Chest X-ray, PA view. Patient: 52 years old, sex M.
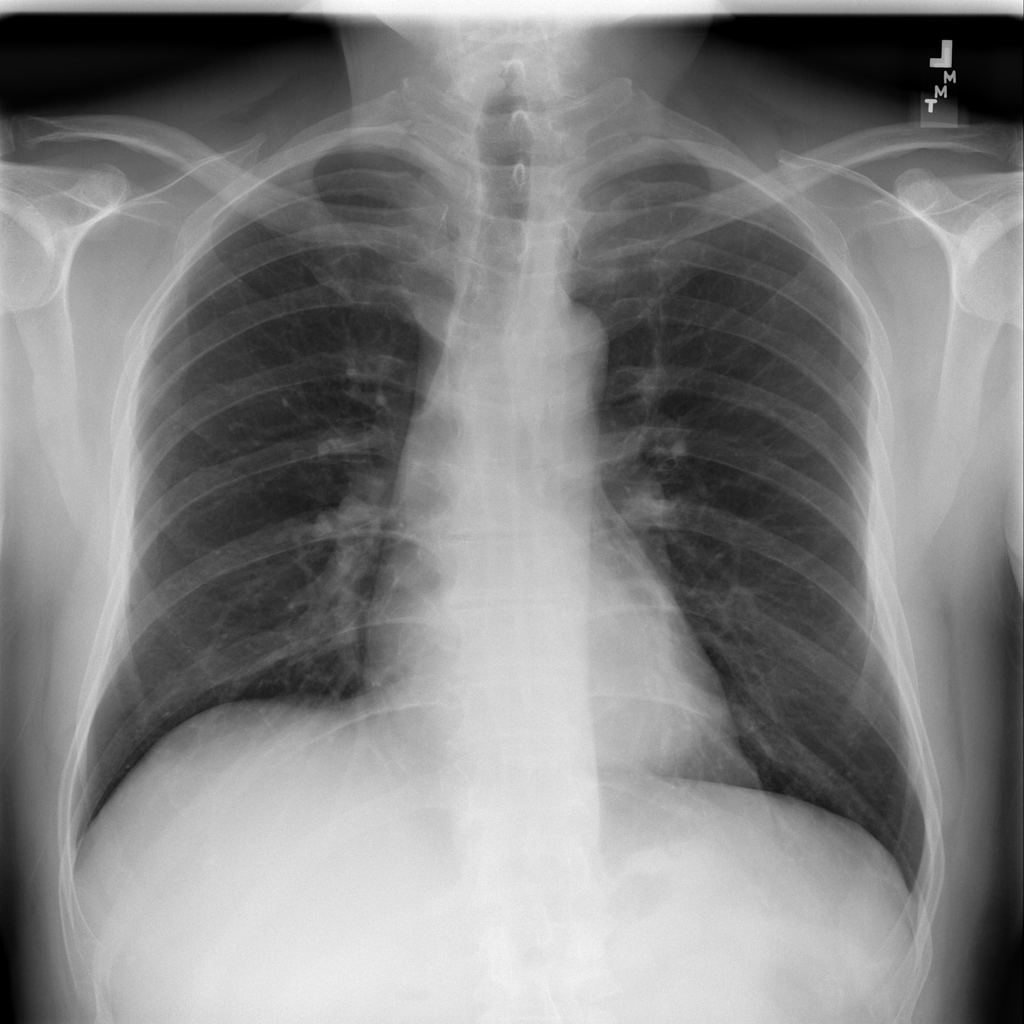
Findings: No Finding